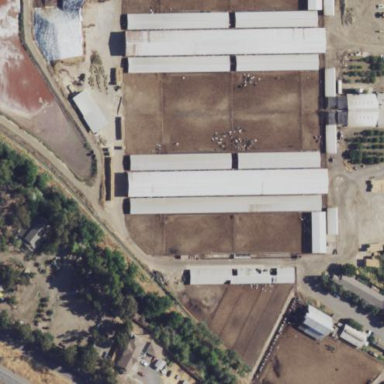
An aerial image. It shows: Farmyard area.